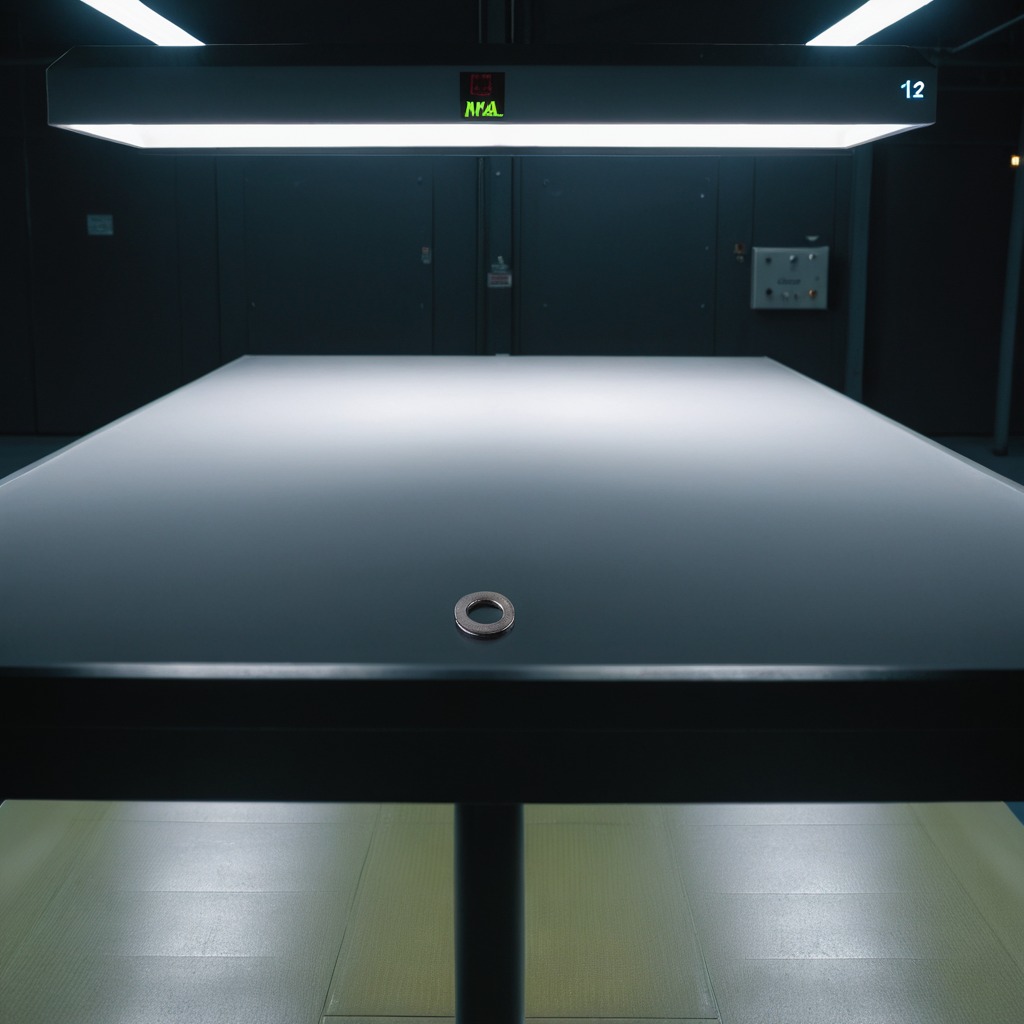
A flat metal washer is lying on the clean empty table in a railway signal maintenance room lit by harsh overhead fluorescents.